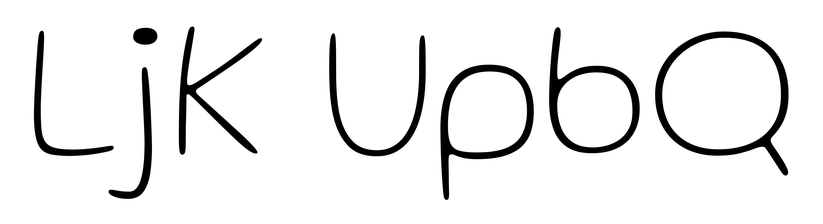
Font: Gluten_Thin